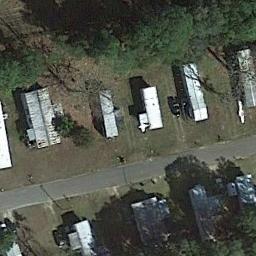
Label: mobile_home_park